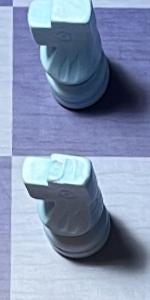
Label: Knight_White